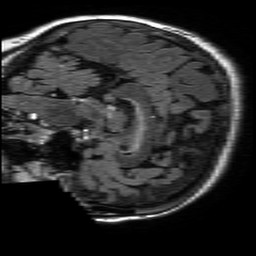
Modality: FLAIR
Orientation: sagittal
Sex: female
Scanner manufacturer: philips
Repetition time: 11 s
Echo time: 0.125 s